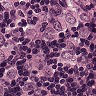
Metastatic tissue present: yes